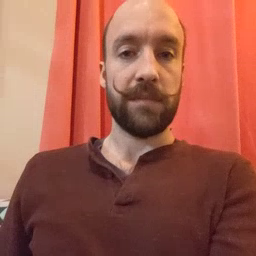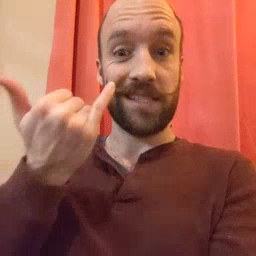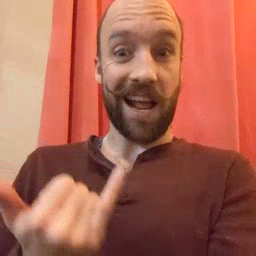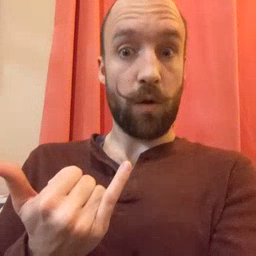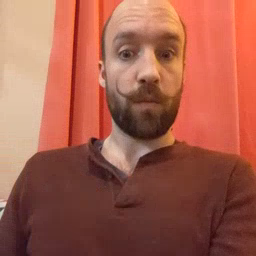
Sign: now